Question: I want to fetch dates field but the code below is not doing so. the Toast is showing null (value of String date).

public String date;
'''
@Override
public void onViewCreated(View view, @Nullable Bundle savedInstanceState){
DatabaseReference rootRef , demoRef;
//database reference pointing to root of database
rootRef = FirebaseDatabase.getInstance().getReference();
//database reference pointing to demo node
demoRef = rootRef.child("dates");
demoRef.child("date").addListenerForSingleValueEvent(new ValueEventListener() {
@Override
public void onDataChange(DataSnapshot dataSnapshot) {
date = dataSnapshot.getValue(String.class);
}
@Override
public void onCancelled(DatabaseError databaseError) {
}
});
Toast.makeText(getContext() , date , Toast.LENGTH_SHORT).show();
}
'''
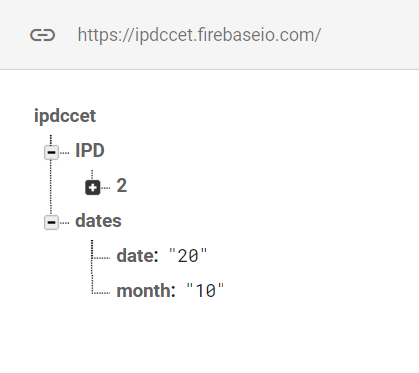
Answer: Add the toast inside onDataChange:
'''
demoRef.child("date").addListenerForSingleValueEvent(new ValueEventListener() {
@Override
public void onDataChange(DataSnapshot dataSnapshot) {
date = dataSnapshot.getValue(String.class);
Toast.makeText(getContext() , date , Toast.LENGTH_SHORT).show();
}
@Override
public void onCancelled(DatabaseError databaseError) {
}
});
'''
Since 'onDataChange' is asynchronous,it moves on to another task before it finishes retrieving data , then you need to add the toast inside the method.